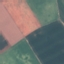
Label: AnnualCrop